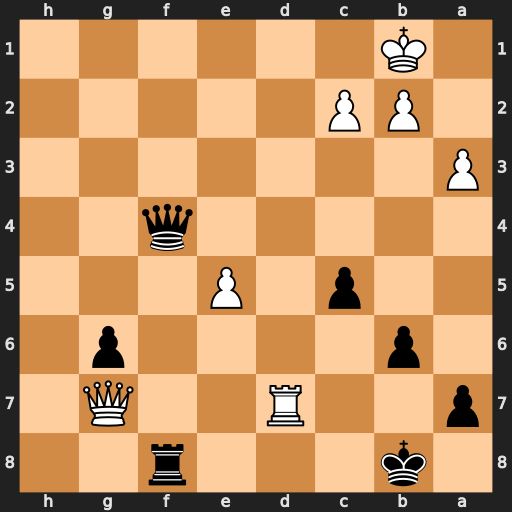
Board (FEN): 1k3r2/p2R2Q1/1p4p1/2p1P3/5q2/P7/1PP5/1K6
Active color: b
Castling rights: -
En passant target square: -
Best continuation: Qf1+ Rd1 Qxd1+